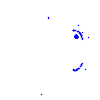
Particle: kaon